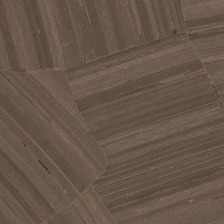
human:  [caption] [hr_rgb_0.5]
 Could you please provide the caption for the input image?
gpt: we can see brown stripes with different shades and directions on the farmland .

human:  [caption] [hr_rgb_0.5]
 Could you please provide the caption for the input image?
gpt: the light brown farmland lies like a stripe plank .

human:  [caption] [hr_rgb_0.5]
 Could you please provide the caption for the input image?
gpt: the light brown farmland lies like a stripe plank .

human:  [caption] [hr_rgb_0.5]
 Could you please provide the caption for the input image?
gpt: brown stripes of bare land can be seen in this farmland .

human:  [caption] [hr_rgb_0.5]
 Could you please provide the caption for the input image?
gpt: some pieces of farmlands are together .